Question: I am trying to share a link via Whatsapp and have read many tutorials as well. I am able to share my link successfully but the problem is that user doesn't come back to my app after sharing on whatsapp.
Here is the code I am using to share:
'''
NSString *referralLink = [NSString stringWithFormat:@"some link here"];
NSString *textToSend = [[NSString stringWithFormat:@"whatsapp://send?text=%@",referralLink] stringByReplacingPercentEscapesUsingEncoding:NSUTF8StringEncoding];
NSURL *whatsappURL = [NSURL URLWithString:textToSend];
if ([[UIApplication sharedApplication] canOpenURL: whatsappURL]) {
[[UIApplication sharedApplication] openURL: whatsappURL];
}
'''
I know that I have to use URL Scheme to achive this and I have used it too. But I am not sure that I am using it in correct way.
Here is the screenshot of my .info file.

Behind the black bar, I have entered the bundle identifier. i.e 'com.abc.myapp'
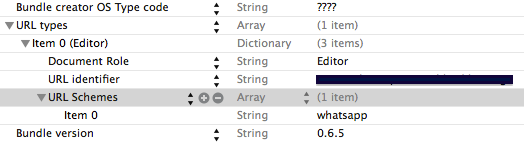
Answer: This is default behavior in iOS, only if the app developer of the app you are calling allows an option to send the user back to calling app will it work.
WhatsApp does not have such a feature and this is therefore not possible.
Also you should not use the 'whatsapp:' url scheme in your apps 'info.plist'. Doing this will make any app calling 'whatsapp:' to open your app.